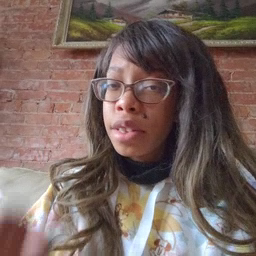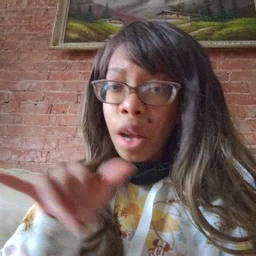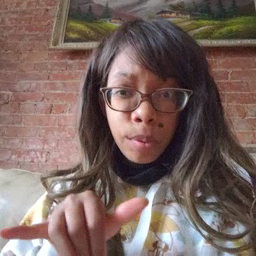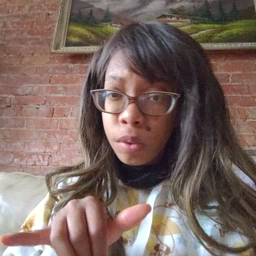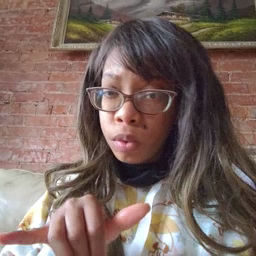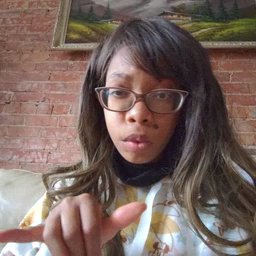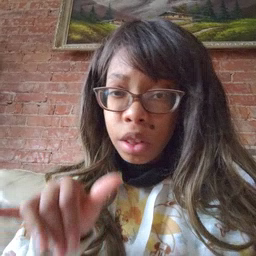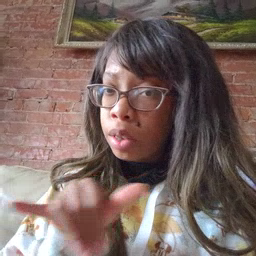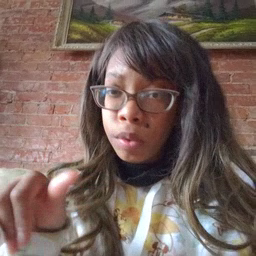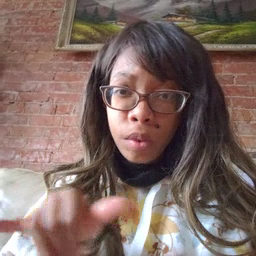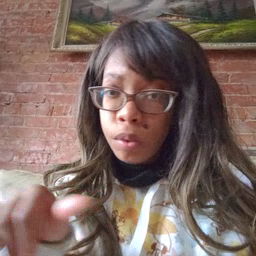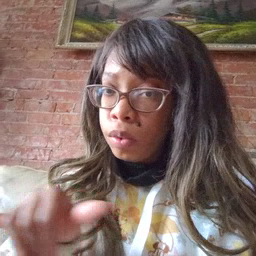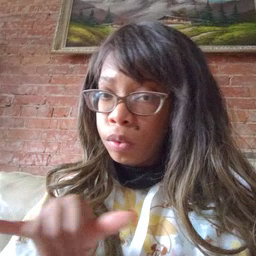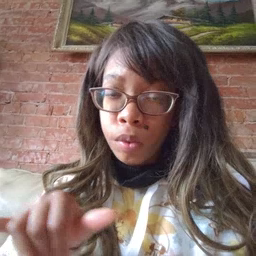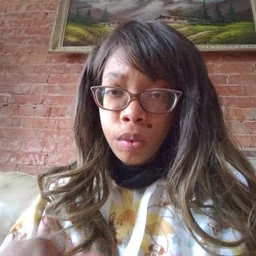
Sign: same